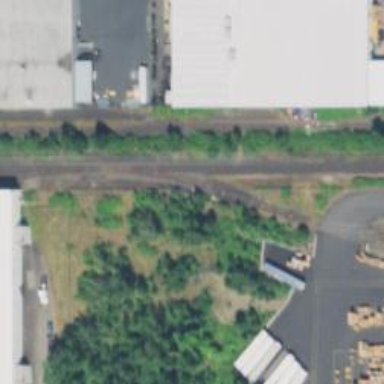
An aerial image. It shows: Disused railway.